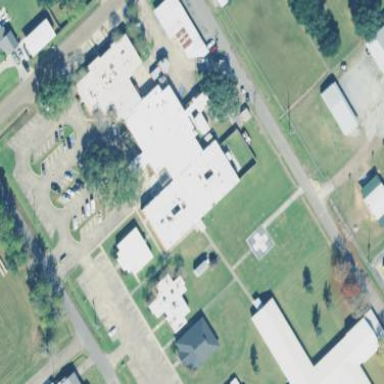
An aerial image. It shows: Hospital.